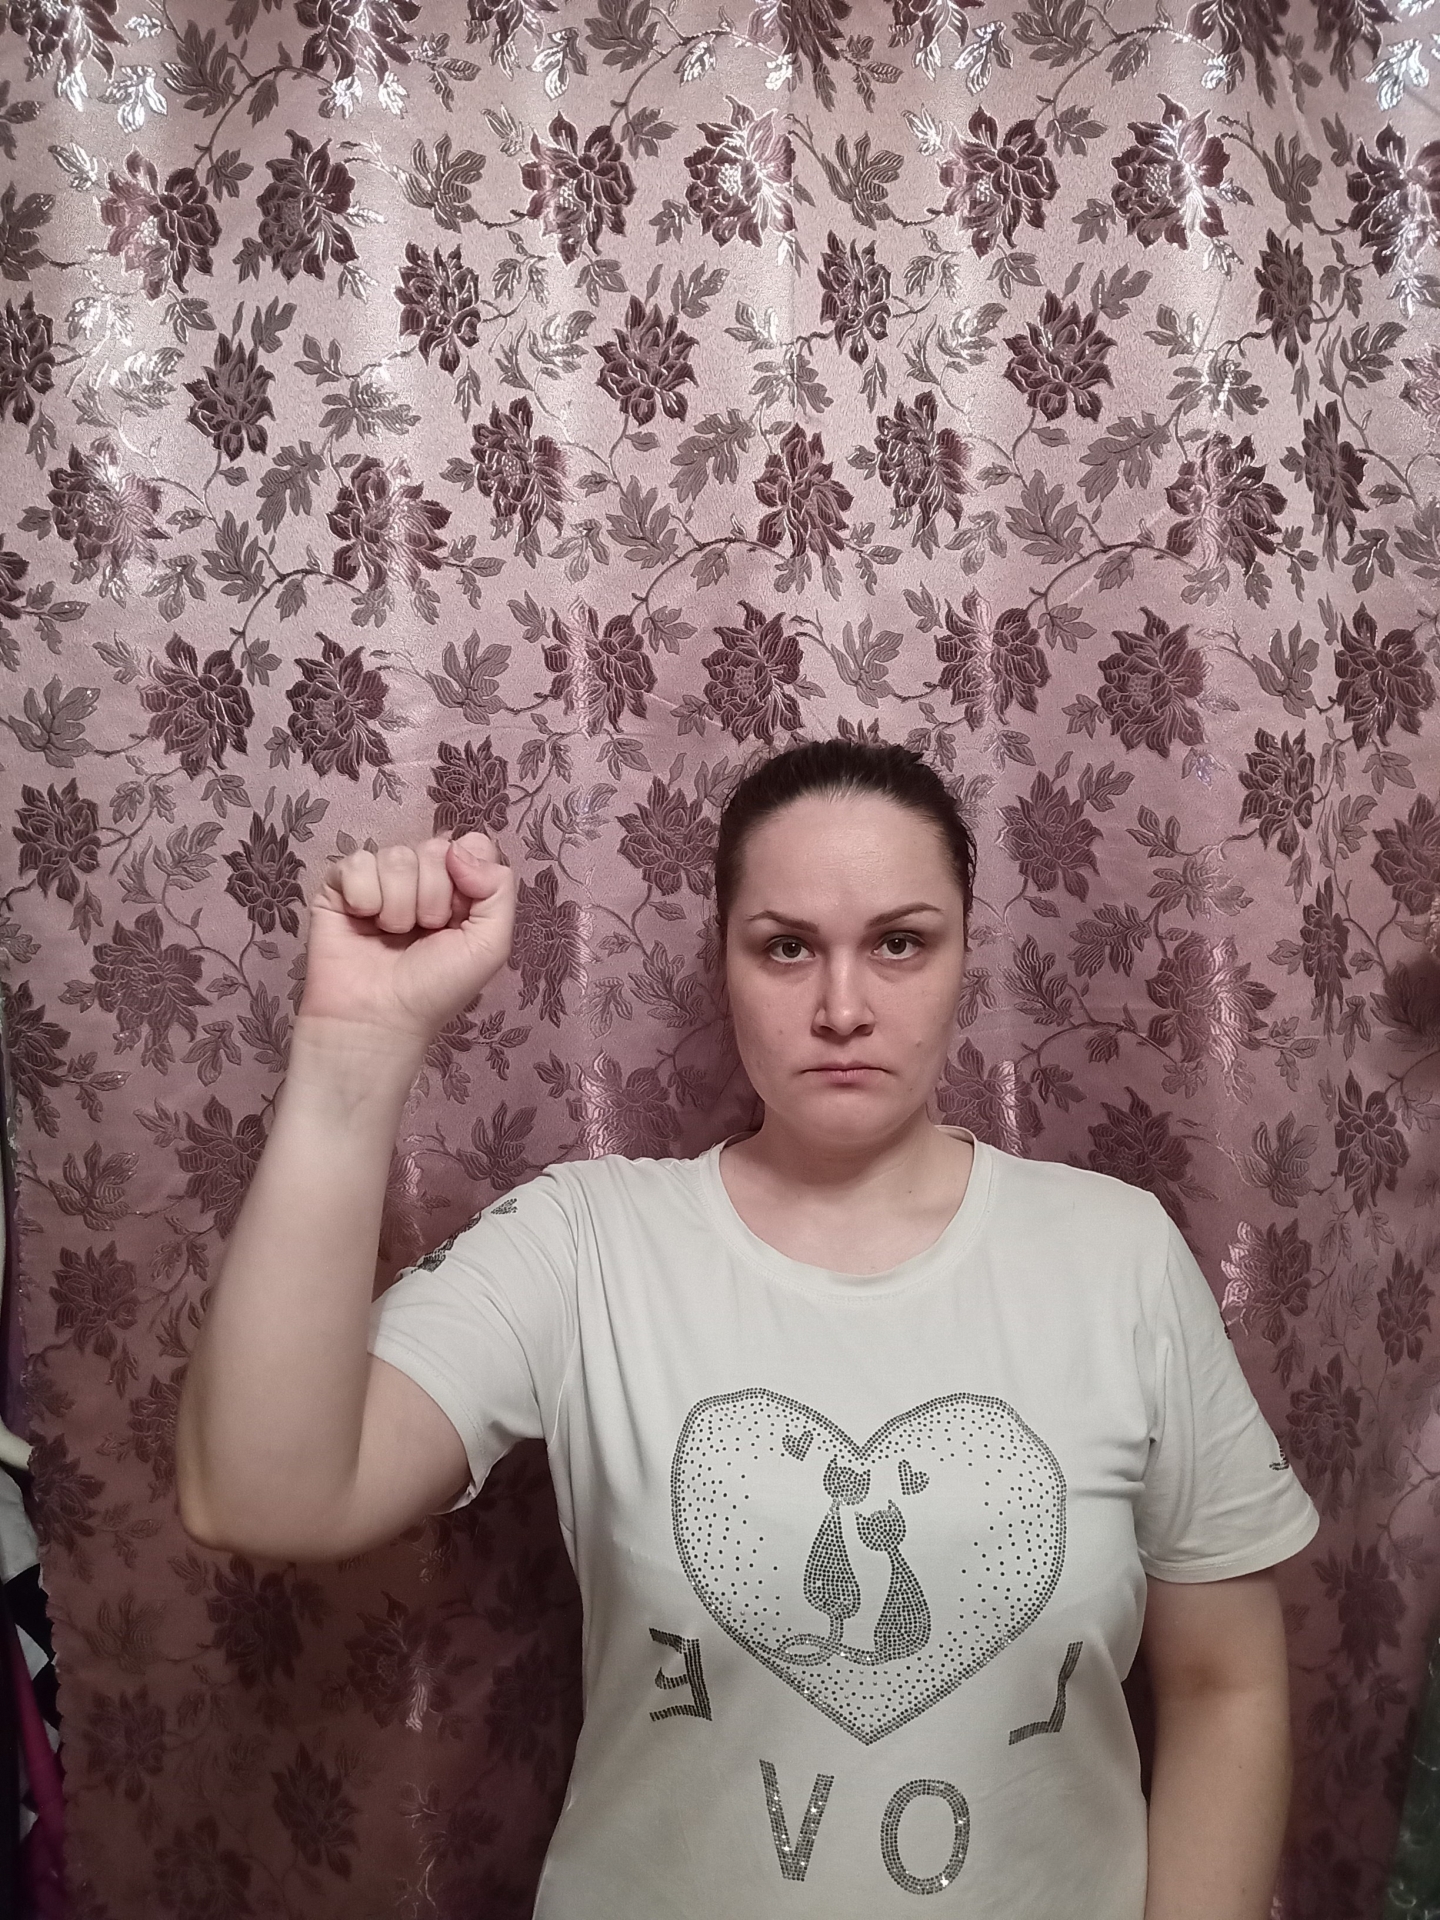
Label: clear